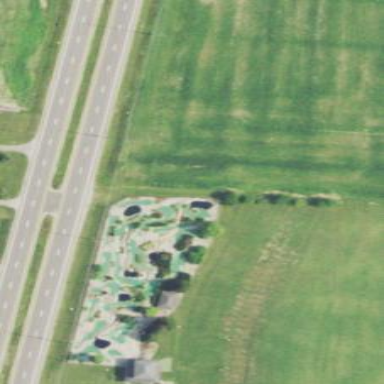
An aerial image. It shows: Miniature golf leisure land.